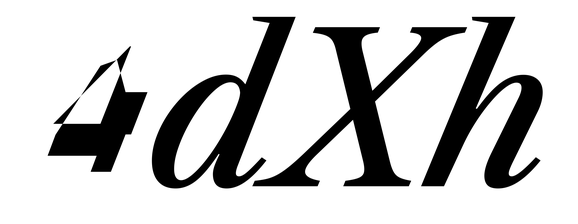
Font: LibreCaslonText-Italic_Medium_Italic